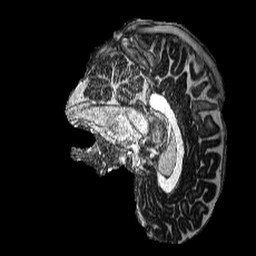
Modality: MP2RAGE
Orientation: sagittal